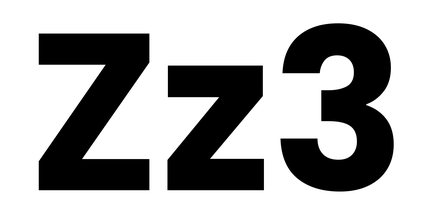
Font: Poppins-Bold